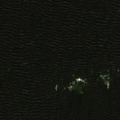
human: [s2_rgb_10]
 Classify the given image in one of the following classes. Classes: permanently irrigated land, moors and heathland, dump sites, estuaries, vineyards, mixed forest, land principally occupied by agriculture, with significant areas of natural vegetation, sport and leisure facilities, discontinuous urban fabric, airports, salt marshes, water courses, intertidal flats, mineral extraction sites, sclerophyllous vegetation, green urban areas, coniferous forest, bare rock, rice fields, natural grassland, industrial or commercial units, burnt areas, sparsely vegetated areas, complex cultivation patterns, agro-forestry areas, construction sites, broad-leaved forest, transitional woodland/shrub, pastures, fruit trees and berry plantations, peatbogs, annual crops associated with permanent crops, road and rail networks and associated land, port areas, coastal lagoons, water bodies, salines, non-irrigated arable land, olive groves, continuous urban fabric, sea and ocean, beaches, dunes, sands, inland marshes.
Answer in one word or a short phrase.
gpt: sea and ocean